五年级 · 立体几何学
如图, $\mathrm{A}$ 处比 $\mathrm{B}$ 处高 50 厘米, 现在要把这块地推平（使 $\mathrm{A} 、 \mathrm{~B}$ 两处一样高）, 要从 $\mathrm{A}$ 处取下多少厘米厚的土填在 $\mathrm{B}$ 处?

$60 \mathrm{~m} \quad 40 \mathrm{~m}$
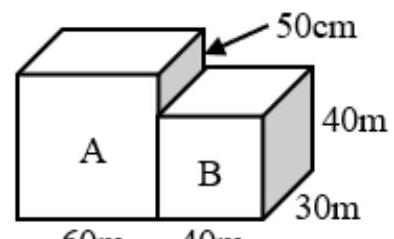
答案: 解20 厘米

【分析】A 处比 $\mathrm{B}$ 处高 50 厘米, 现在要使 $\mathrm{A} 、 \mathrm{~B}$ 两处一样高, 需要把高出的这部分土均匀地铺在 $\mathrm{A}$ 、 $\mathrm{B}$ 两处的上面, 先求出 $\mathrm{A}$ 处比 $\mathrm{B}$ 处高出部分的体积, 再用这部分体积除以 $\mathrm{A} 、 \mathrm{~B}$ 两处的底面积之和求出平铺的厚度, 用原来高出的 50 厘米减去新铺成的厚度就是从 $\mathrm{A}$ 处取下土的厚度。

【详解】 50 厘米 $=0.5$ 米

$60 \times 30 \times 0.5$

$=1800 \times 0.5$

$=900$ （立方米）

$(60+40) \times 30$

$=100 \times 30$

$=3000$ （平方米）

$900 \div 3000=0.3$ (米)

0.3 米 $=30$ 厘米

$50-30=20$ (厘米)

答: 要从 $\mathrm{A}$ 处取下 20 厘米厚的土填在 $\mathrm{B}$ 处。

【点睛】此题考查了长方体的体积应用, 关键是理解土推平前后底面积的变化对厚度的影响。